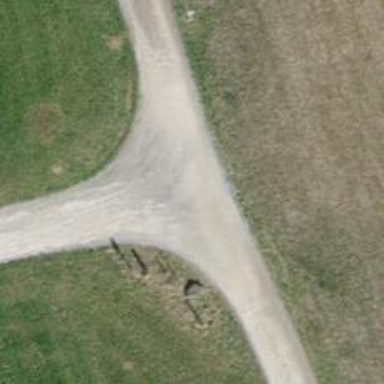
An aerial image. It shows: Track with compacted grade2 surface.